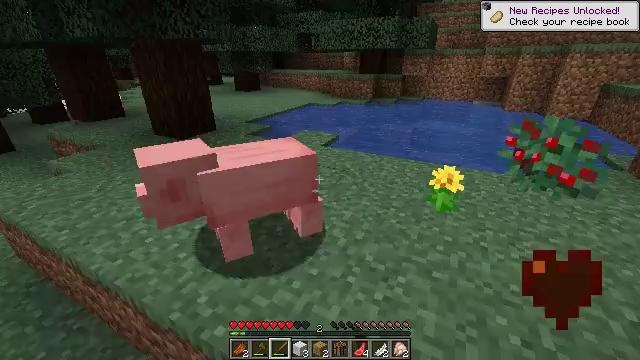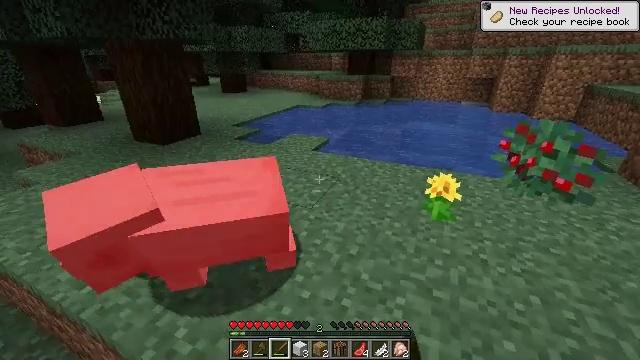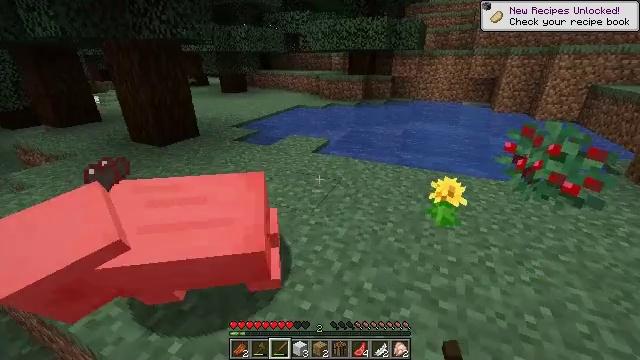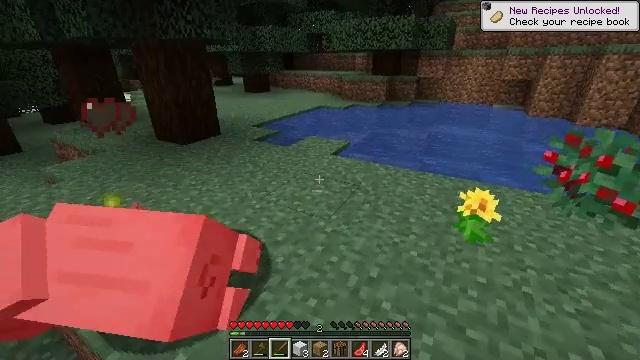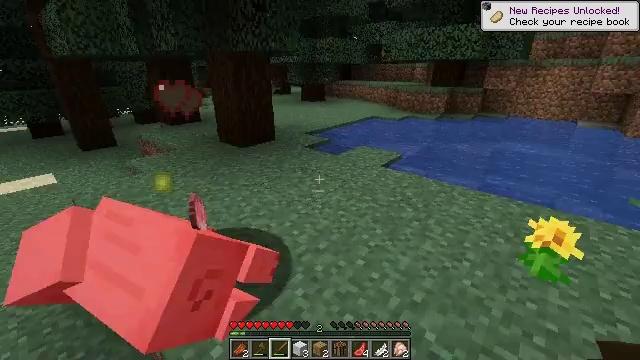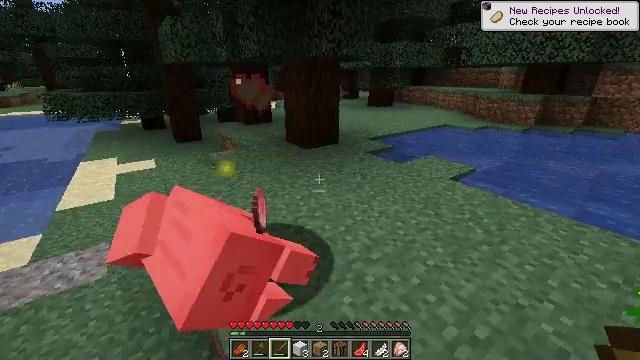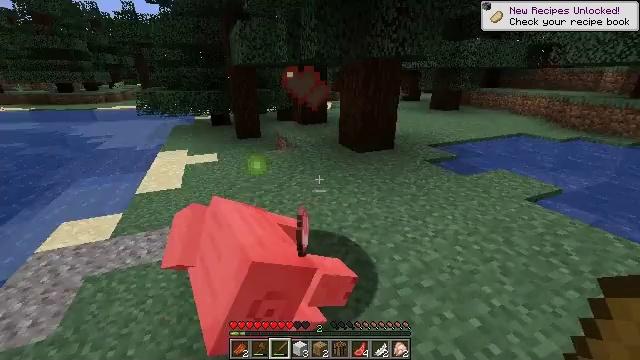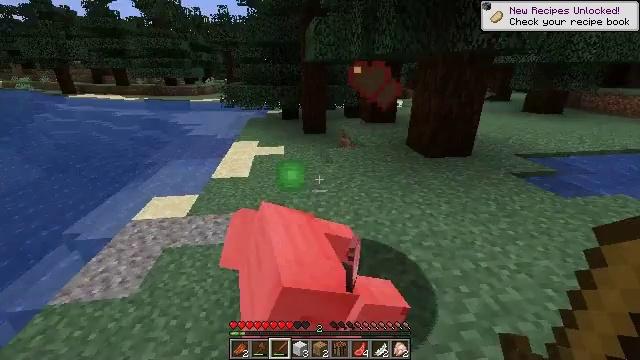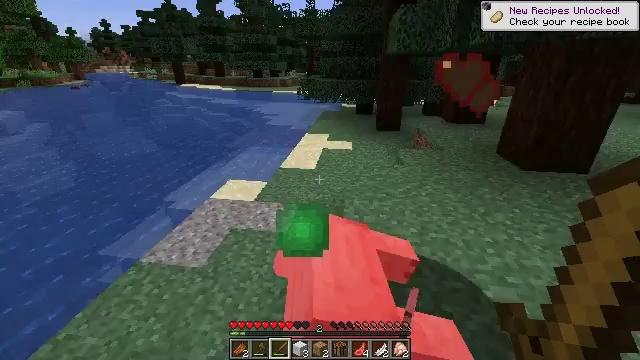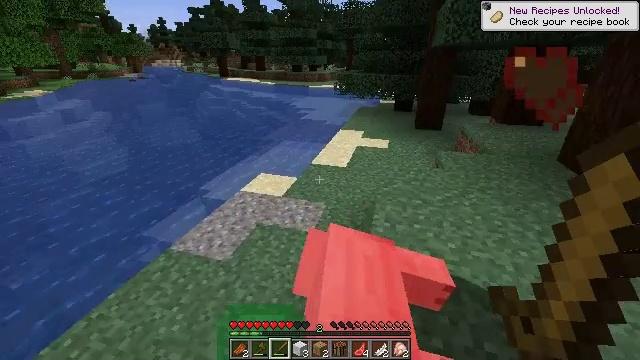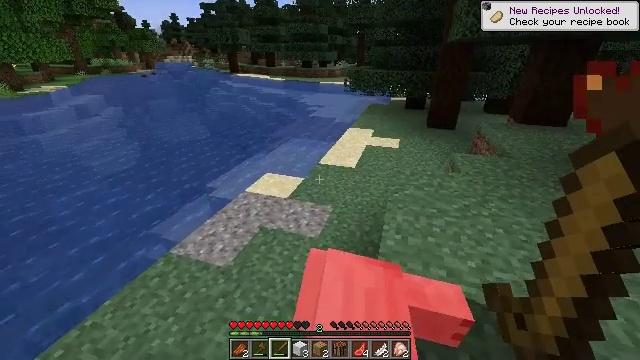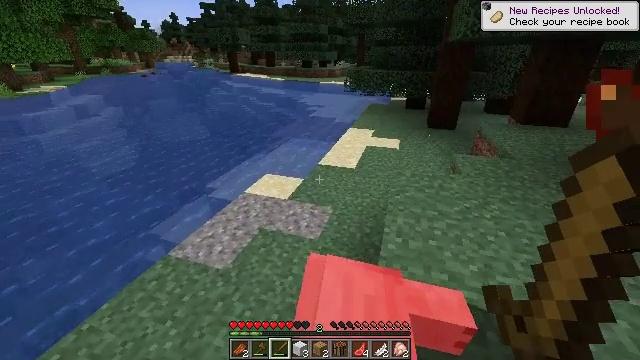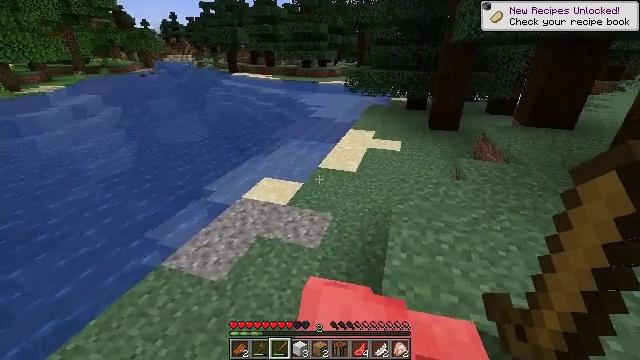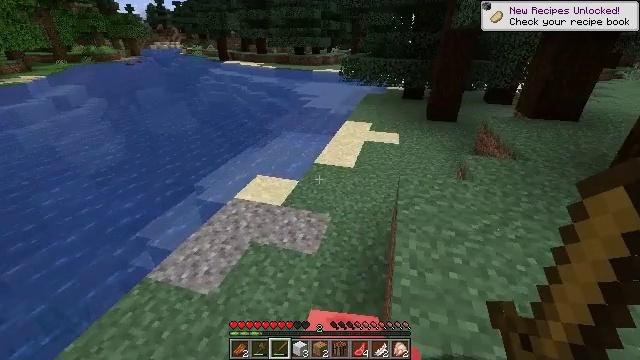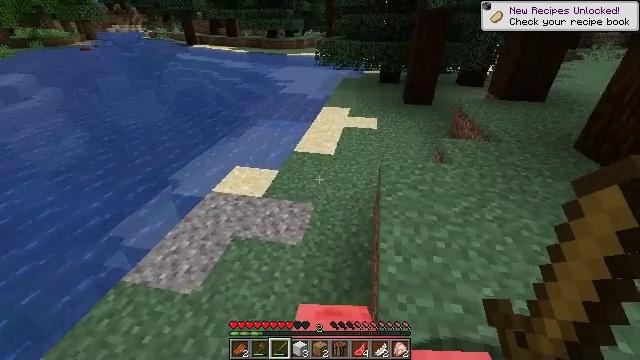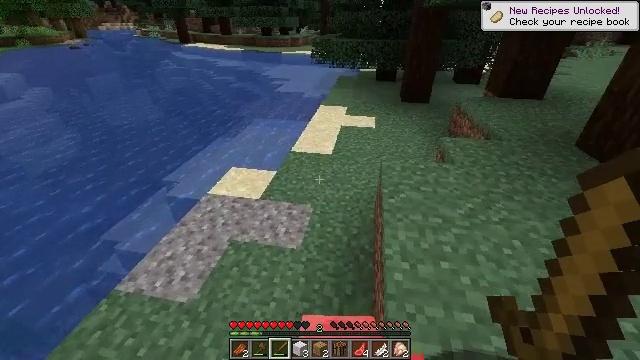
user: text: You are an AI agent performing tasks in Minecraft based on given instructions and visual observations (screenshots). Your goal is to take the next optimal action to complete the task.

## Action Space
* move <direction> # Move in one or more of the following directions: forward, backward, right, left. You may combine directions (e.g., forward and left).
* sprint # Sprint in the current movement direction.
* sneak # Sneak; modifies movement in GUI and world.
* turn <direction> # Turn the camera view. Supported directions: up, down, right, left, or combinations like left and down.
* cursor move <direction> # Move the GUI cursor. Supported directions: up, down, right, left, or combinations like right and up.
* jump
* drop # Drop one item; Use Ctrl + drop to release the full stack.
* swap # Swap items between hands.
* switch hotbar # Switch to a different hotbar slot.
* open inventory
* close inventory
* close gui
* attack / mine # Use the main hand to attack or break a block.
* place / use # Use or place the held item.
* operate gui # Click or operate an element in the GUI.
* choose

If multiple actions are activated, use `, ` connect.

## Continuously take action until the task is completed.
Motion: motion action
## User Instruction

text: Destroy the spruce leaves to get sticks and saplings.
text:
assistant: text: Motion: move forward, turn right
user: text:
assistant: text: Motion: no_op
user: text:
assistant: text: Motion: turn left
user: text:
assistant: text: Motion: turn left and up
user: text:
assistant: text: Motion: move forward, turn left
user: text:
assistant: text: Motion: move forward, turn left
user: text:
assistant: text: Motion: move forward, turn left
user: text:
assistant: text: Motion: move forward, turn left and down
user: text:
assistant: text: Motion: move forward, turn left and down
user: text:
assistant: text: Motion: move forward, turn left
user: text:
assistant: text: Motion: move forward
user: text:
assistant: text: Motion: move forward
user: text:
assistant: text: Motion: move forward, turn right and down
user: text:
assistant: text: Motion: turn right and down
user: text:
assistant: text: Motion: turn right
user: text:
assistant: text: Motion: no_op
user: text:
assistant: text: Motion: turn left
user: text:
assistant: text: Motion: turn left
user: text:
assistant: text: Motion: turn left
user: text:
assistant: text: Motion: move forward, turn left
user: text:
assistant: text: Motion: move forward, turn left and up
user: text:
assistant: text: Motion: move forward, turn left and up
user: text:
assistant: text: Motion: move forward, turn left and up
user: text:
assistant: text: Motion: move forward, turn left and up
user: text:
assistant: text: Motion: move forward, turn left and up
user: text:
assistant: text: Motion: move forward
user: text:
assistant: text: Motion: move forward
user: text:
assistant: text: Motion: move forward
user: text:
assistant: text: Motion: move forward
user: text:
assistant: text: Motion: move forward